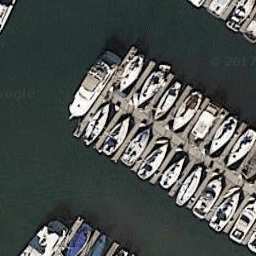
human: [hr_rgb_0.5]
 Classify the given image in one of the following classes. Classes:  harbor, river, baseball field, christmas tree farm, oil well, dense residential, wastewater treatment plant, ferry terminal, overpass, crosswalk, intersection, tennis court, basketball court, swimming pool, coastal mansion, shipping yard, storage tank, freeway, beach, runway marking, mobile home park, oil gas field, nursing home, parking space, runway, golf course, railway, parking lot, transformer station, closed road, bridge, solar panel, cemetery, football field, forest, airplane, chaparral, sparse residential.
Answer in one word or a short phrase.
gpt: harbor